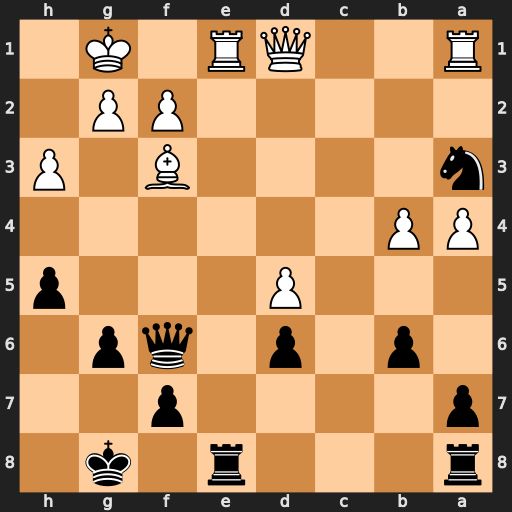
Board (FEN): r3r1k1/p4p2/1p1p1qp1/3P3p/PP6/n4B1P/5PP1/R2QR1K1
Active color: b
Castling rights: -
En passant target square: -
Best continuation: Rxe1+ Qxe1 Nc2